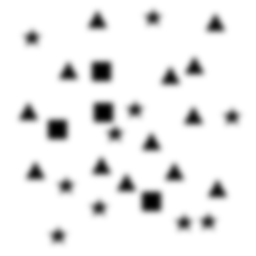
Squares: 4
Triangles: 13
Stars: 10
Total shapes: 27